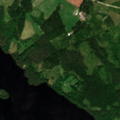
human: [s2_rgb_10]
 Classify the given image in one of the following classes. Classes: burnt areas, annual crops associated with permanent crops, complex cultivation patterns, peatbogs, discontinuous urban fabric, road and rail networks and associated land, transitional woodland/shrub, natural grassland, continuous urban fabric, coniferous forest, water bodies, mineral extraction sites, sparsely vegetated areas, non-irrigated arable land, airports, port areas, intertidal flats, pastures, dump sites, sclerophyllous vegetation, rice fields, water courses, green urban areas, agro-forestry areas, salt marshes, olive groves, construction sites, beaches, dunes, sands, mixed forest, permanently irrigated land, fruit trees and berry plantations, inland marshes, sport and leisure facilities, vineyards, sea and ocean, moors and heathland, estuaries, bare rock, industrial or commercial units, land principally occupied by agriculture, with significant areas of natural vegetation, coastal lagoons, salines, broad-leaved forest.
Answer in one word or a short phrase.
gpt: land principally occupied by agriculture, with significant areas of natural vegetation, broad-leaved forest, mixed forest, transitional woodland/shrub, water bodies